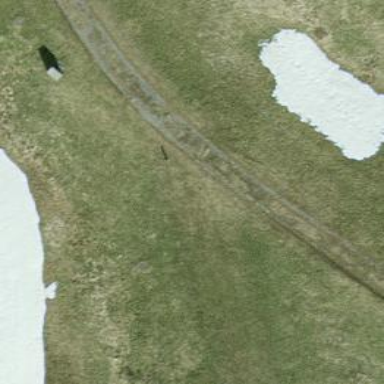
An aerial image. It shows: Track road with grade3 tracktype.